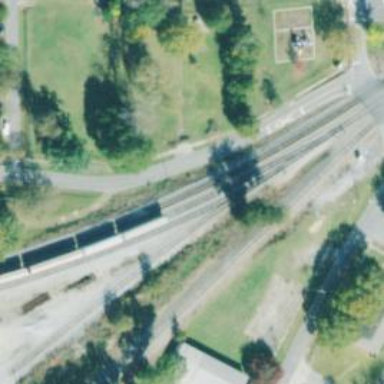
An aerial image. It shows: Railway siding for service.